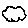
Label: cloud